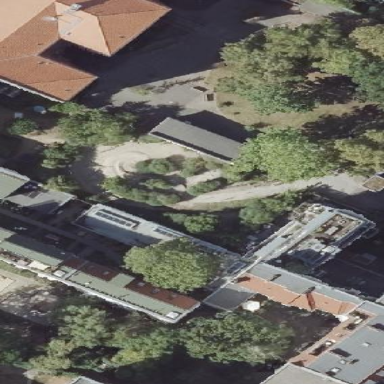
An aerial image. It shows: Playground area for leisure activities on the land.